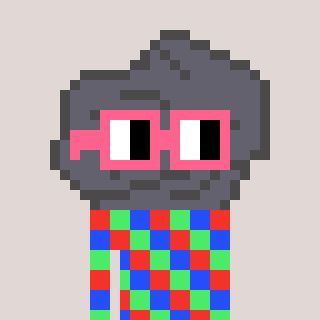
a pixel art character with square pink glasses, a rock-shaped head and a blue-colored body on a warm background